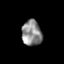
Tissue: skin
Cell type: Epithelial cells
Senescence score: 0.2524
Nuclear area (px): 500
Mean DAPI intensity: 140.072